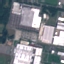
Label: Industrial